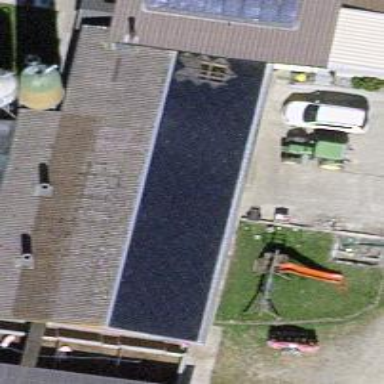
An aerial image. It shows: Solar power generator with photovoltaic panels.